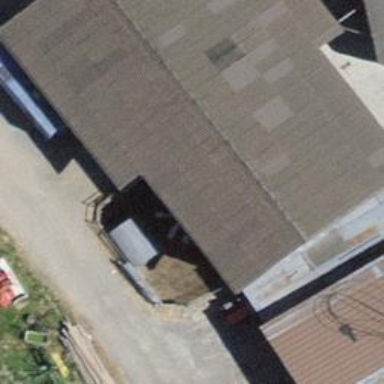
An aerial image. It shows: Barn.